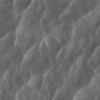
Label: not_dusty